Question: I currently have a AngularJS (1.2.18) web application that uses jQuery (1.9.0) and other javascript files.
I've noticed the site loads very slowly the first time before browser caching. I discovered in order:
1. all my external javascript files load in parallel (jQuery included).
2. my script <script> $.ajaxSetup({ cache: true }); </script> loads to prevent jQuery from re-loading resources again.
3. a long delay, during which jQuery reloads everything in step 1 serially as seen below.

Why is jQuery trying to reload all my resources again?
Doesn't '$.ajaxSetup({ cache: true });' caches all javascript jQuery needs?
The only difference I see between 'cache: false' and 'cache: true' is if a timestamp gets appended to the end of the reloaded resources. In either case, all my javascript gets reloaded again.
Thanks for the help!
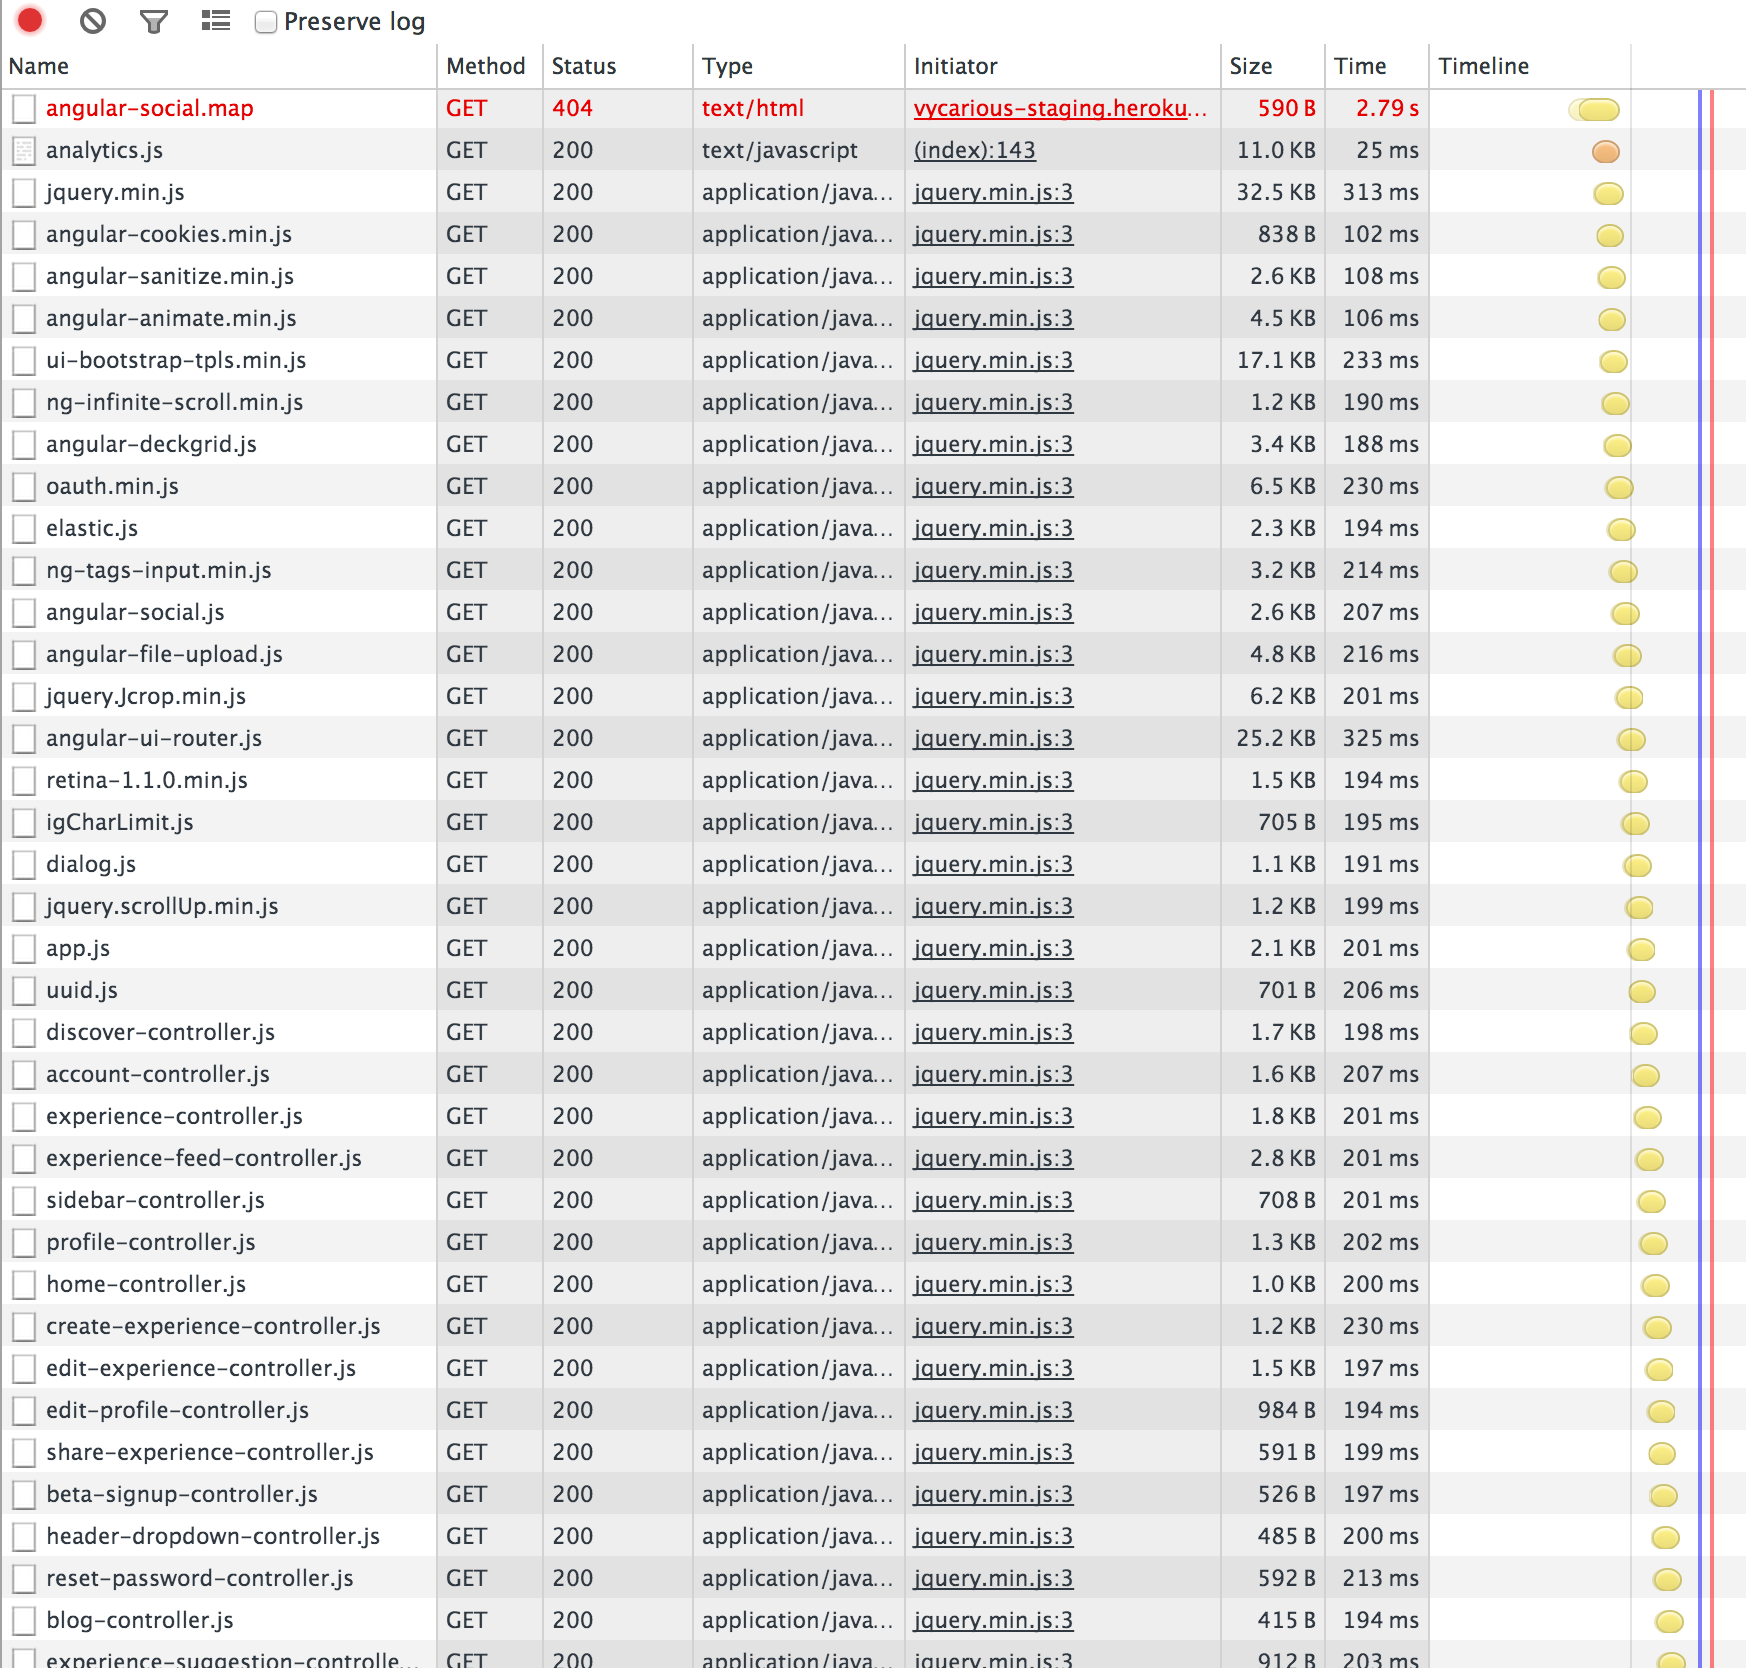
Answer: Turns out my scripts in the index.html were neither in the '<head>' nor '<body>'. After putting the scripts in the '<head>' everything worked.